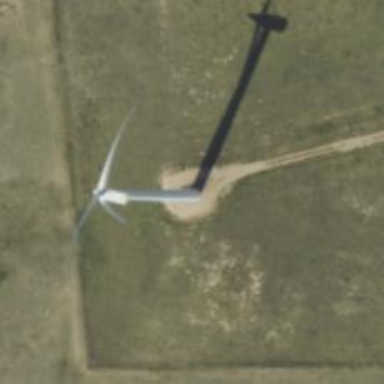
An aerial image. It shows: Wind generator with horizontal axis. The generator is wind turbine.